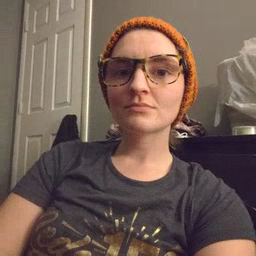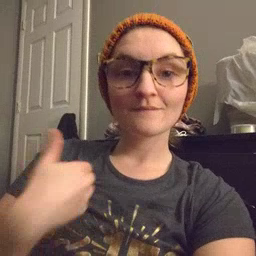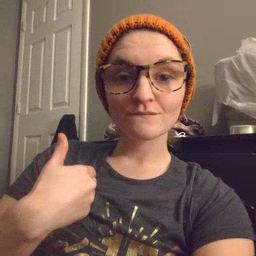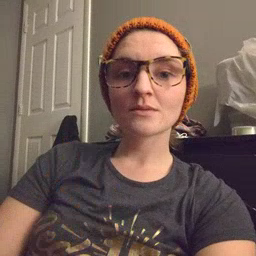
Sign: have